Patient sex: M
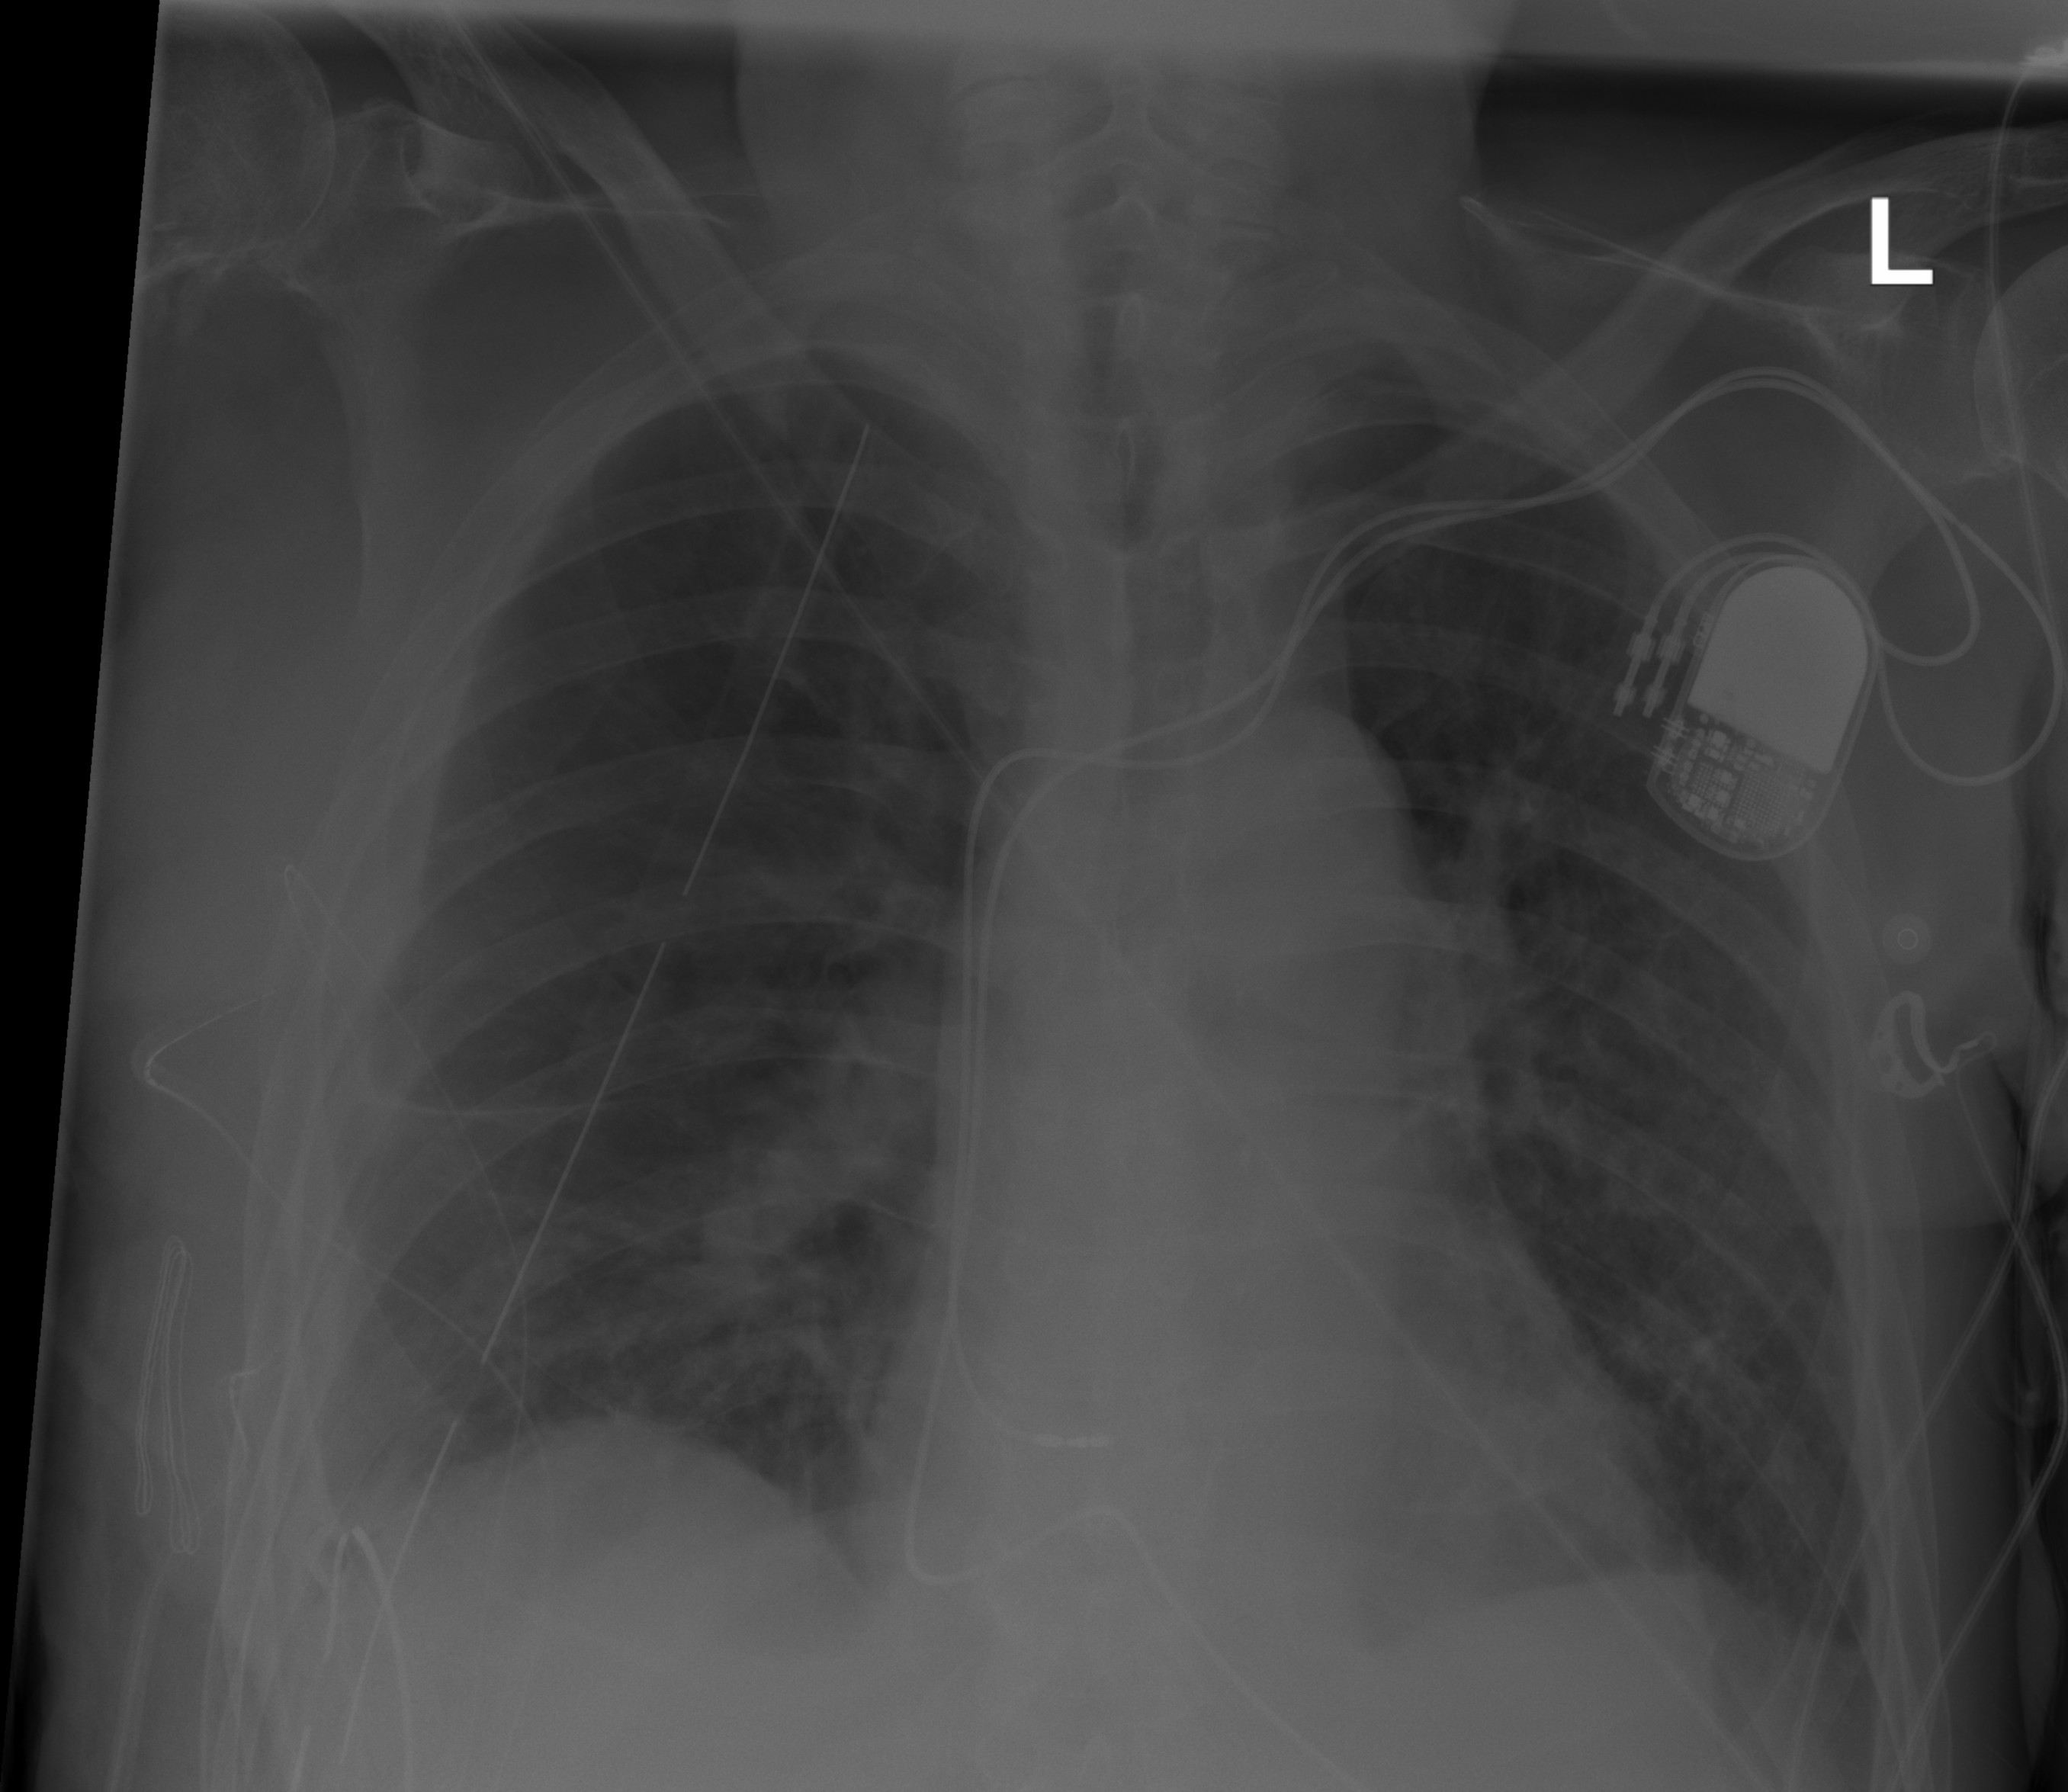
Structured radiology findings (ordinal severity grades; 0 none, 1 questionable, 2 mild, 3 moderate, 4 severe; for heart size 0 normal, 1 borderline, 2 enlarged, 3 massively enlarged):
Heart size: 0
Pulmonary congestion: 2
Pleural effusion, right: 2
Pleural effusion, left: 2
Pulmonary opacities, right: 2
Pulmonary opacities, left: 2
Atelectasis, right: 2
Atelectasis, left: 2